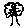
Label: tree